Interaction volume radius: 10 \u00c5
Interaction volume height: 15 \u00c5
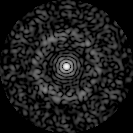
Disorder parameter: 0.8453